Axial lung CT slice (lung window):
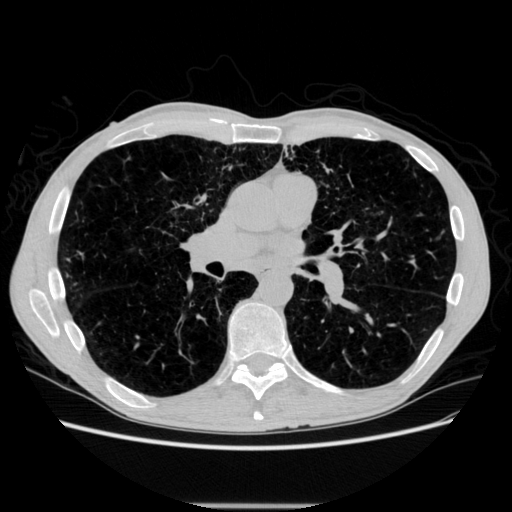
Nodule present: no